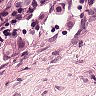
Metastatic tissue present: yes